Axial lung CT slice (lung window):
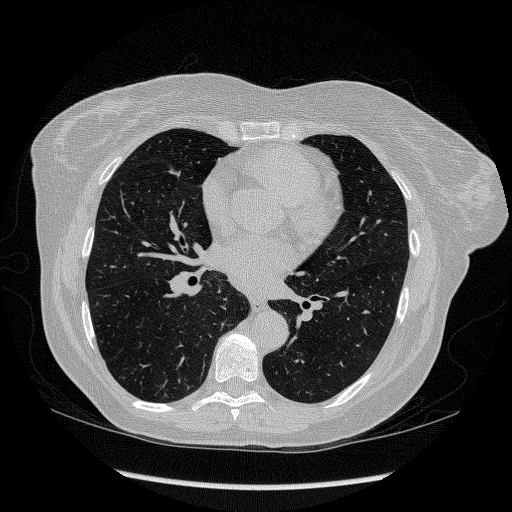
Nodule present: no